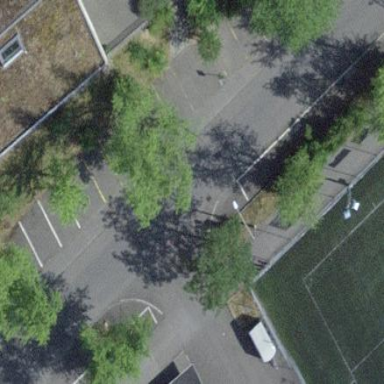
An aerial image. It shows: Street side parking designated for motorcycles.